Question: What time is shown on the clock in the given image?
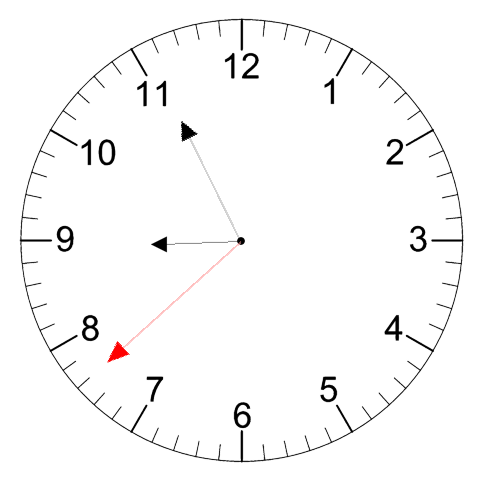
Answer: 08:55:38